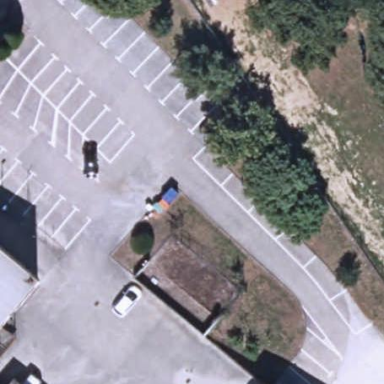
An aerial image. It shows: Parking area with concrete surface.